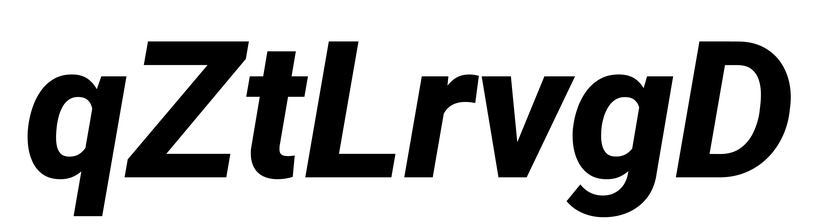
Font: Roboto-Italic_ExtraBold_Italic